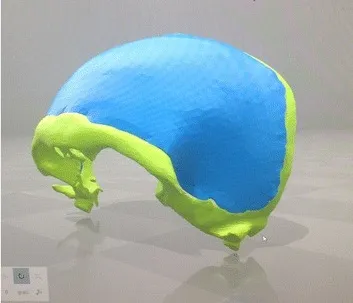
Digital design of the customized prosthesis.
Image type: radiology (x_ray)